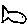
Label: fish